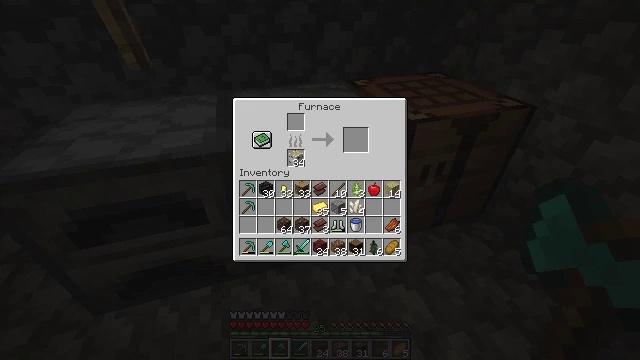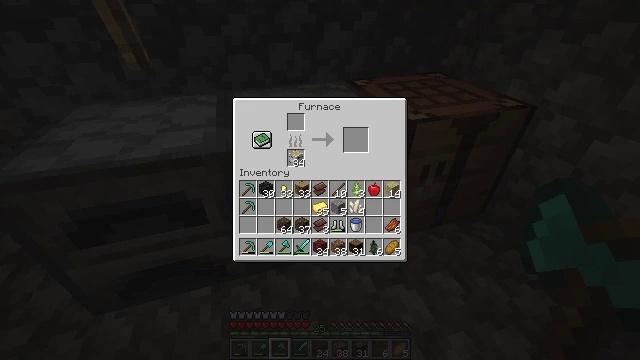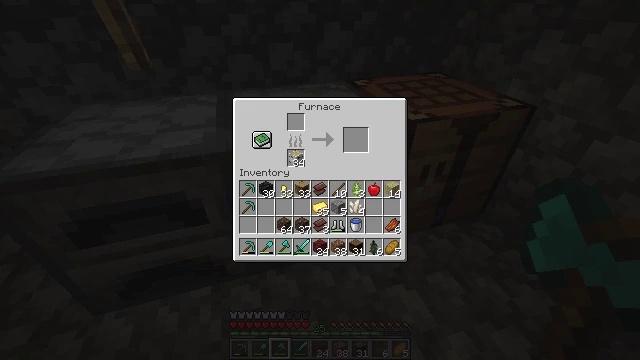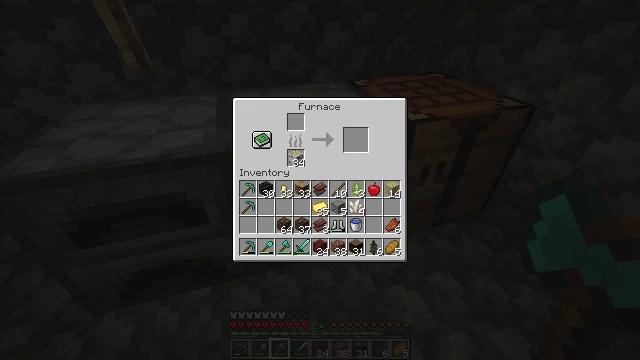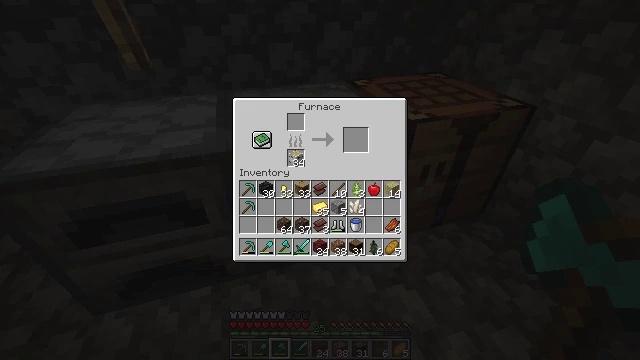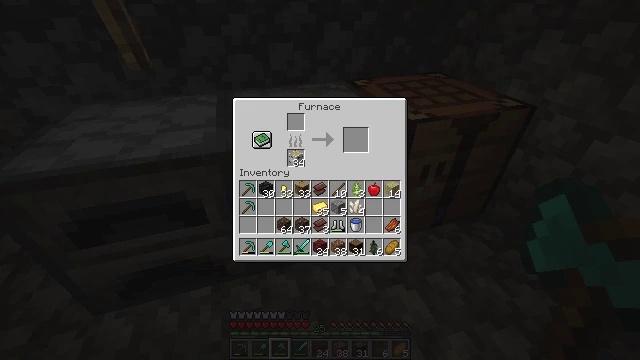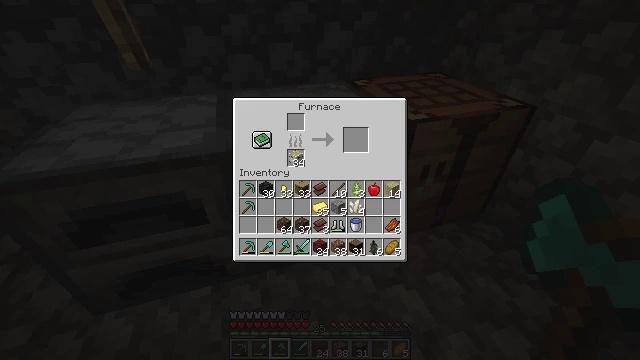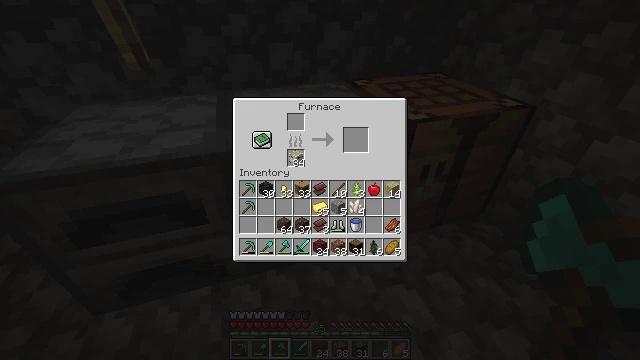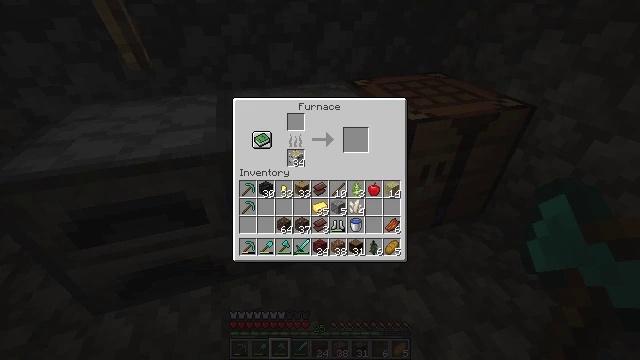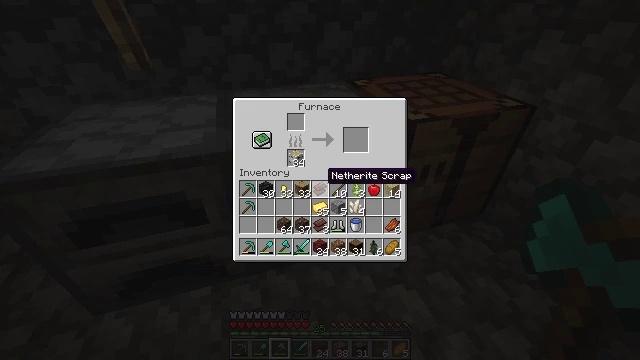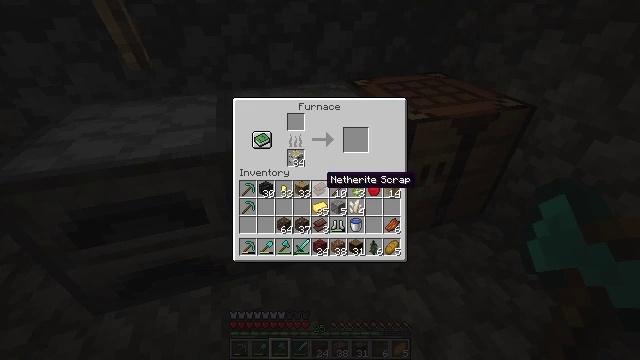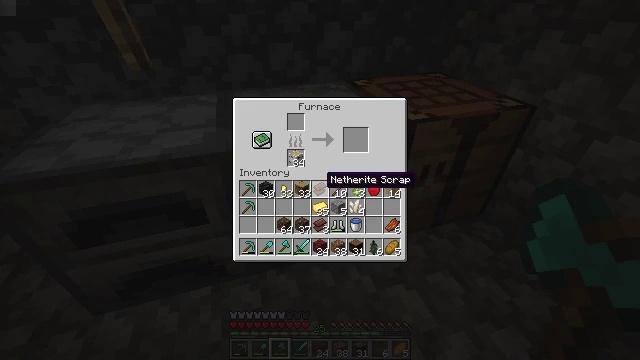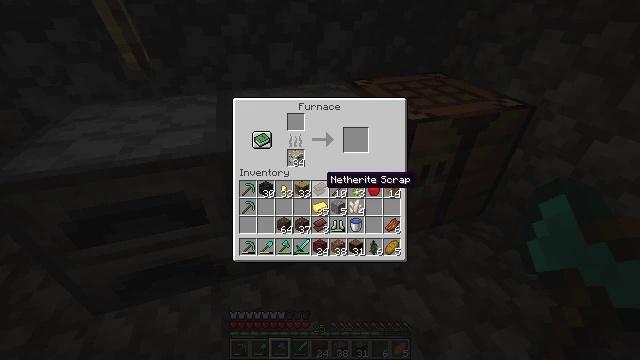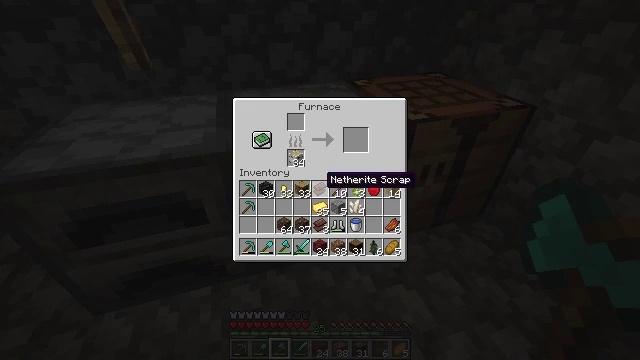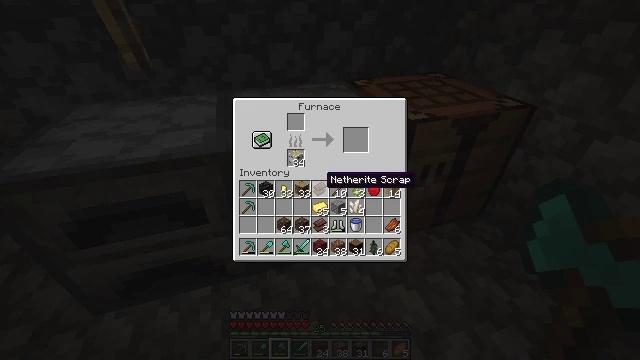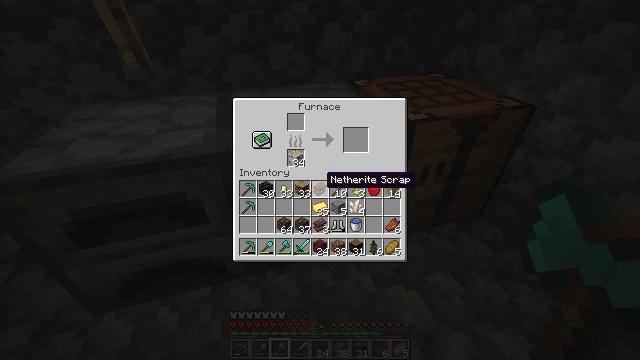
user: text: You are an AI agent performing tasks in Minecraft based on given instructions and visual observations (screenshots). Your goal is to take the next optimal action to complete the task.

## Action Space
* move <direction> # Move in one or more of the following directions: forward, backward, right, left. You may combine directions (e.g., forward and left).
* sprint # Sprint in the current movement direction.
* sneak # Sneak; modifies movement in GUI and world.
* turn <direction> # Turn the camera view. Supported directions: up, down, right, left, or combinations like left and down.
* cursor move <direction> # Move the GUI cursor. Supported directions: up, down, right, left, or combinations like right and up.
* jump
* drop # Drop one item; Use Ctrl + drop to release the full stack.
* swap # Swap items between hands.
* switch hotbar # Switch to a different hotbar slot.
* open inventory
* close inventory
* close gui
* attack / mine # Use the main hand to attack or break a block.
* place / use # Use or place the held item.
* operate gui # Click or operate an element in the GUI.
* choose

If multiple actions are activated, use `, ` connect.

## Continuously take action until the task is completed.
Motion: motion action
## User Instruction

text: Open the crafting table to create a netherite ingot.
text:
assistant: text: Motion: no_op
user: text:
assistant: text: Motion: no_op
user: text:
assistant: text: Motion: no_op
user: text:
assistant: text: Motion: no_op
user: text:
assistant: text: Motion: no_op
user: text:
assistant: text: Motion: no_op
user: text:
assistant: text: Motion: no_op
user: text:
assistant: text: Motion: no_op
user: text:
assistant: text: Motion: cursor move down
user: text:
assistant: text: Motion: no_op
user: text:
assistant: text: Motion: no_op
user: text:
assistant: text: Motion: no_op
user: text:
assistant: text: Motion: no_op
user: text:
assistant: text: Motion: no_op
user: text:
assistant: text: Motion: no_op
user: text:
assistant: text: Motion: no_op
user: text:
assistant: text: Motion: cursor move up
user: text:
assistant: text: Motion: cursor move right and up
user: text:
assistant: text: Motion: cursor move right and up
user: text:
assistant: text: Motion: no_op
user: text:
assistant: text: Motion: no_op
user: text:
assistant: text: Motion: no_op
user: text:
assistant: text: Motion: no_op
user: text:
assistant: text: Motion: cursor move down
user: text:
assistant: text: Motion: cursor move down
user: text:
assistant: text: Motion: cursor move down
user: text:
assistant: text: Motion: cursor move down
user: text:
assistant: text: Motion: no_op
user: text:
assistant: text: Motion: no_op
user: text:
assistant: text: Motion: no_op